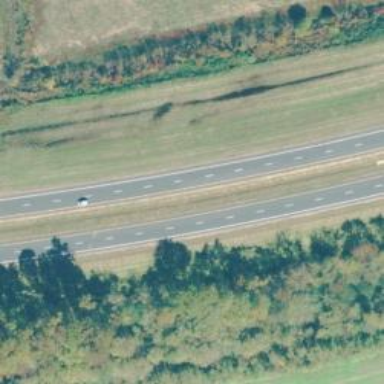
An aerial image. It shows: Trunk highway with expressway features.